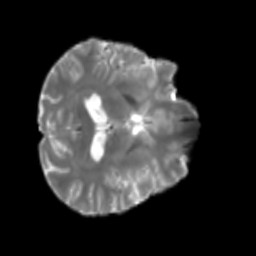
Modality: T2w
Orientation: axial
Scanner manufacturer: siemens
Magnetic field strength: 3 T
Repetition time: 4 s
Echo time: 0.0594 s